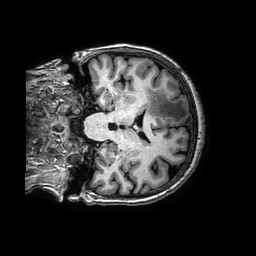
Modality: T1w
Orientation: coronal
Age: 68
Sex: female
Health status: ill
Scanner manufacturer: philips
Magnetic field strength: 3 T
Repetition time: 0.006774 s
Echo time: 0.003046 s